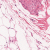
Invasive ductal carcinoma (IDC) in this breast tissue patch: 0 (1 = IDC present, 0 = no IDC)